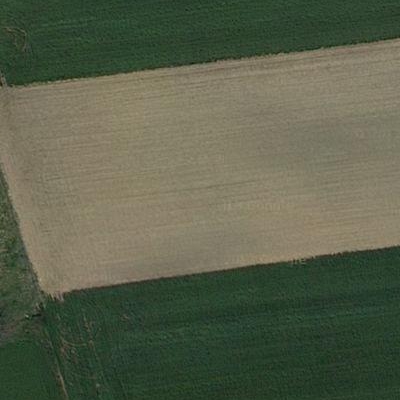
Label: Field